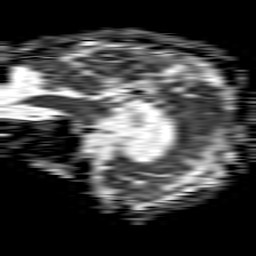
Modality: ADC
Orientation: sagittal
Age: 73
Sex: female
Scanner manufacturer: philips
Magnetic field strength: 1.5 T
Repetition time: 4.6 s
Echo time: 0.08631 s